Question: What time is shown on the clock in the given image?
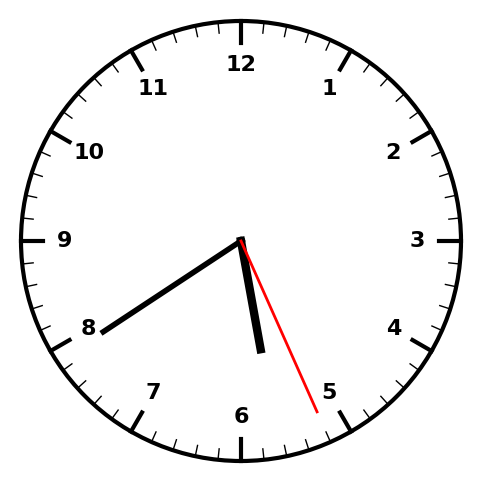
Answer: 05:39:26